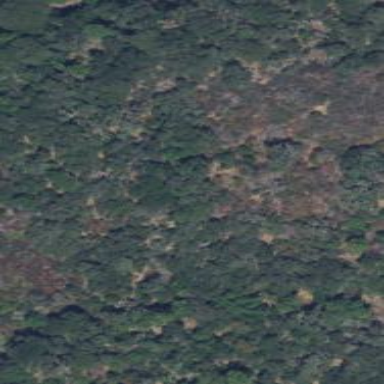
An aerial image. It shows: Patch of scrub vegetation.